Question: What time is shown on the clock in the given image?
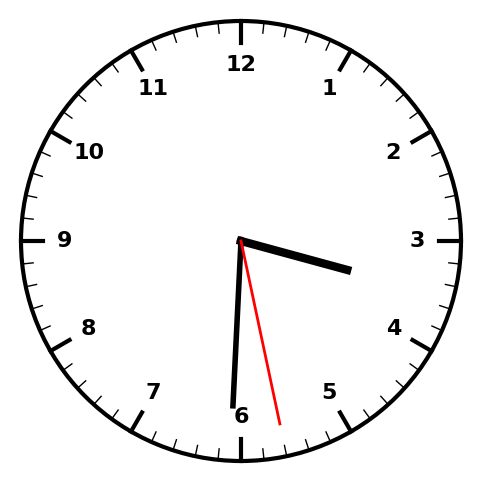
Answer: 03:30:28